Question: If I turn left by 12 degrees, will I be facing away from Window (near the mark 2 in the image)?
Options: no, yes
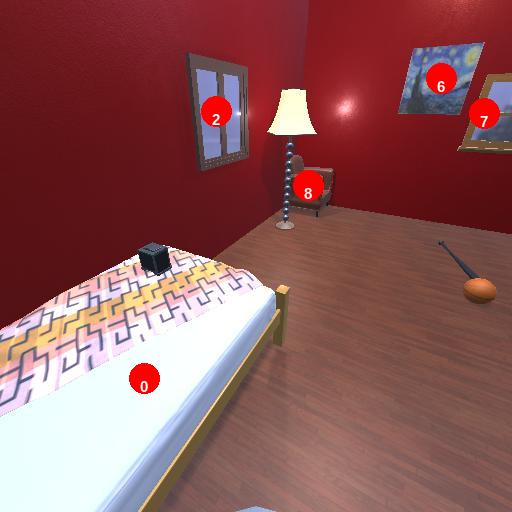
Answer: no